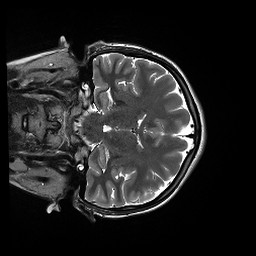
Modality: T2w
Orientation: coronal
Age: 23
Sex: female
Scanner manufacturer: siemens
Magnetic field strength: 3 T
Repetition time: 13.52 s
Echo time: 0.088 s